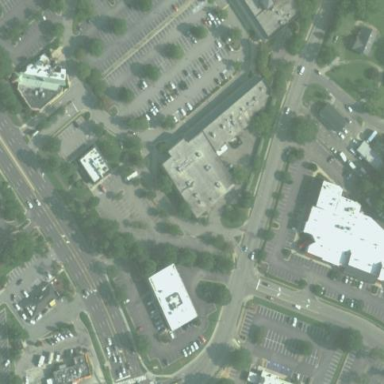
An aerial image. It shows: Commercial building.